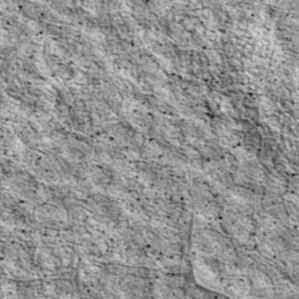
Label: non_frost